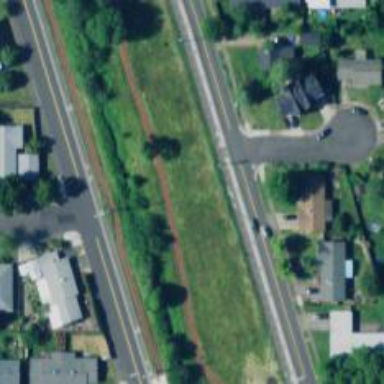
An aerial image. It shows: Cycleway.